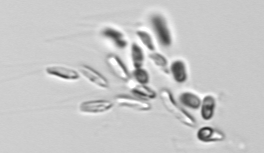
Label: Dinobryon